Question: Visual Studio projects have an option to create .
I understand that XML Documentation Files can be useful if you'd like to run a program like Sandcastle or NDoc or whatever to create MSDN-Style API docs. Fine. I don't care about that.
According to this link: <URL>
> When you add the /doc switch to the Visual Basic, C#, or C++ compiler command line, an .xml file is generated that serves as the basis for IntelliSense documentation.
So that makes me think that Intellisense comments appear from these generated XML files.
But I created a little Test app where I call a method in a totally different project and the XML comment appears in my Intellisense -- And I haven't even saved the MediaHelper class! So in this case it's obvious there is no .xml file that Intellisense is using.

In light of all this, where does Intellisense get it's junk from?
Thanks!
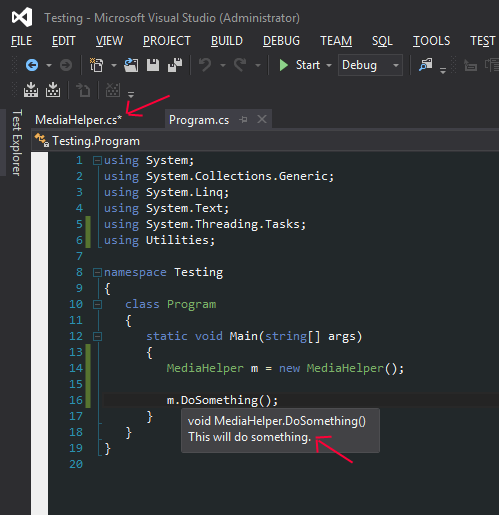
Answer: When the source code is within the existing solution (or even better, the same project), Visual Studio doesn't need to find an XML file - it knows where the documentation comments are, so it will use them. (Just like Intellisense knows what members you've declared in the other file, even if you haven't actually rebuilt yet.)
You need to create an XML file if you want to add a reference to a DLL rather than a project reference within the same solution. So for example, I supply NodaTime.xml with the Noda Time package, so that even though you don't have the source code, you can still see the comments in Intellisense.